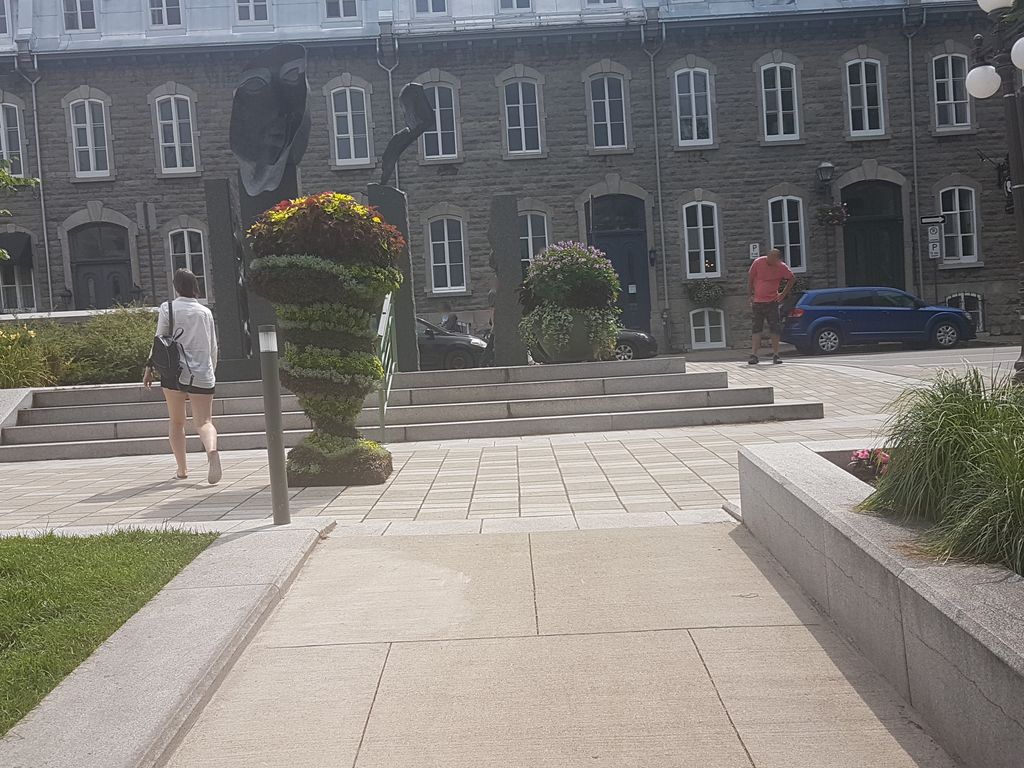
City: quebec_city